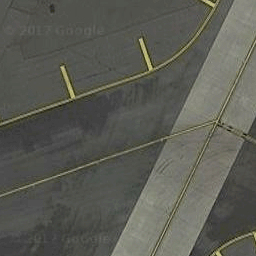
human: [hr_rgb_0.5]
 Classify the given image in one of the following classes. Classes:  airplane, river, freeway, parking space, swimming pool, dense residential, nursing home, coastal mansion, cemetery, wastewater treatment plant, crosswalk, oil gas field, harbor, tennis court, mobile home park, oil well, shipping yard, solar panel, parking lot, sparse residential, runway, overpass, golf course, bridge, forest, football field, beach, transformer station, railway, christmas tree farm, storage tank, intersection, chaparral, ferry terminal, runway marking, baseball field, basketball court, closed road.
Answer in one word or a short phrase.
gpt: runway marking